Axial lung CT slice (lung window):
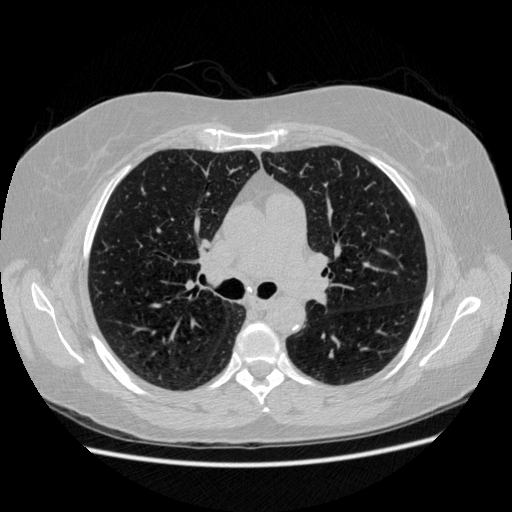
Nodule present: no